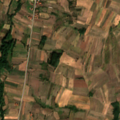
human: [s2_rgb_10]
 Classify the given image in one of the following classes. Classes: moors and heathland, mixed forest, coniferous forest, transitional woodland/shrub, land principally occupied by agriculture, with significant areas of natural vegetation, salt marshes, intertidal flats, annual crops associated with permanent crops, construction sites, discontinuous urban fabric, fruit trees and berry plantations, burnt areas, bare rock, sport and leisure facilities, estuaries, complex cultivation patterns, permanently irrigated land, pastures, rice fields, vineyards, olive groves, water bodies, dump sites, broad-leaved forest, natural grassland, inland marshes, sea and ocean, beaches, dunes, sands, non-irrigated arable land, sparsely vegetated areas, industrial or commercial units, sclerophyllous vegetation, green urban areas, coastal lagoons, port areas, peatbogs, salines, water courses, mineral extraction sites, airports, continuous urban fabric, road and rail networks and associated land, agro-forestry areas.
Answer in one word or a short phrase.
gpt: non-irrigated arable land, complex cultivation patterns, land principally occupied by agriculture, with significant areas of natural vegetation